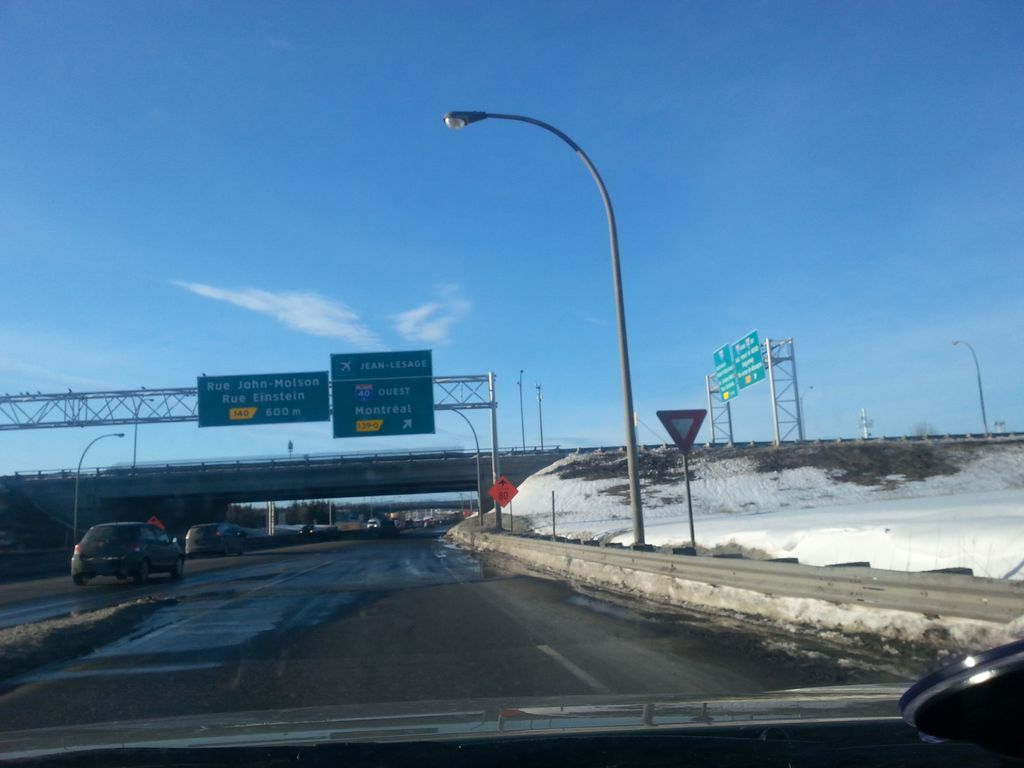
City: quebec_city